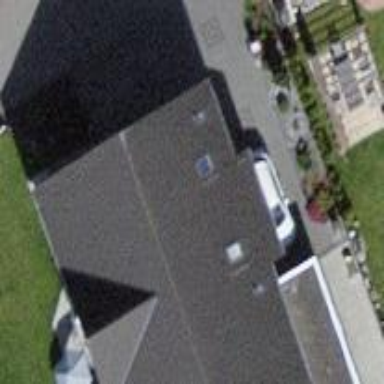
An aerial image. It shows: Building with tiled roof.